Interaction volume radius: 5 \u00c5
Interaction volume height: 50 \u00c5
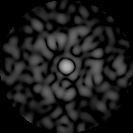
Disorder parameter: 0.7899